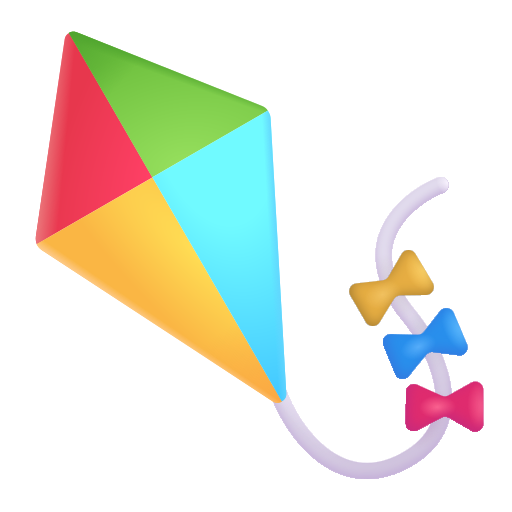
kite color